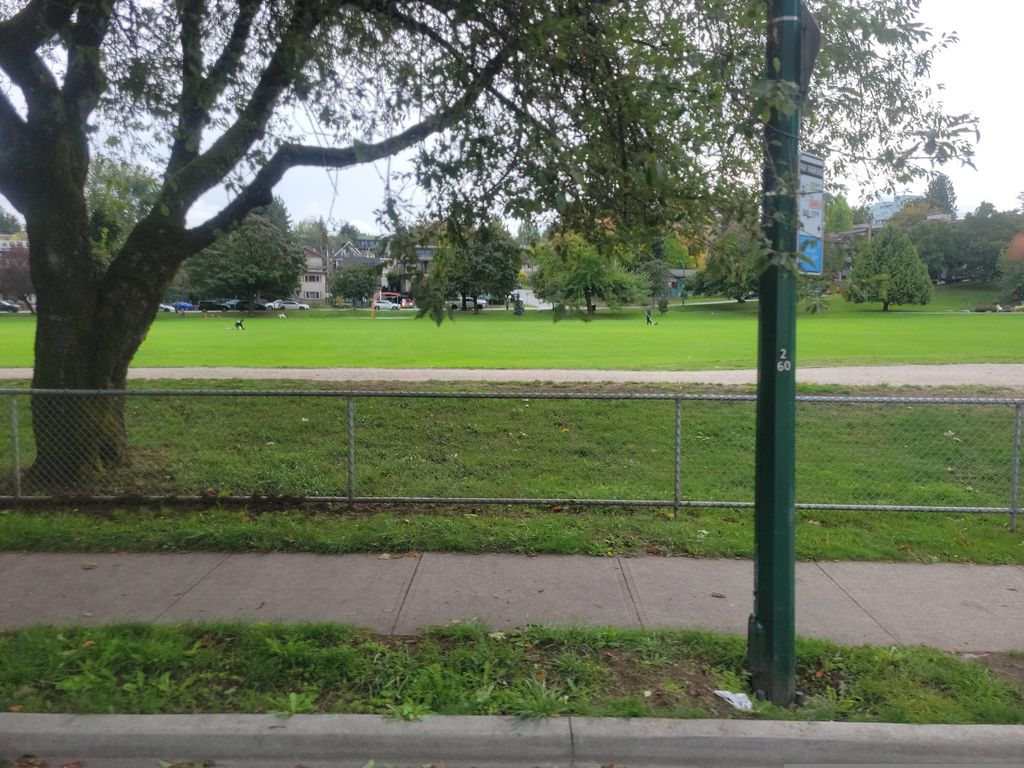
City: vancouver